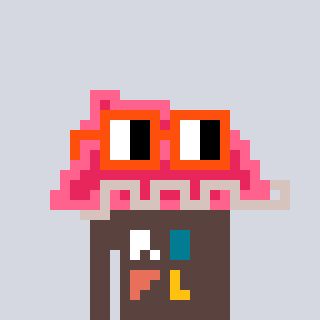
a pixel art character with square orange glasses, a retainer-shaped head and a darkbrown-colored body on a cool background